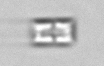
Label: Bacillariophyceae_morphotype1